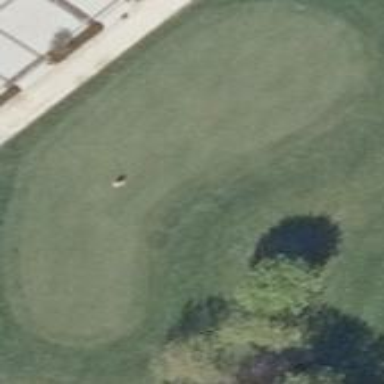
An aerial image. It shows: Scenic golf fairway.